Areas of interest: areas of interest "Badminton Court"
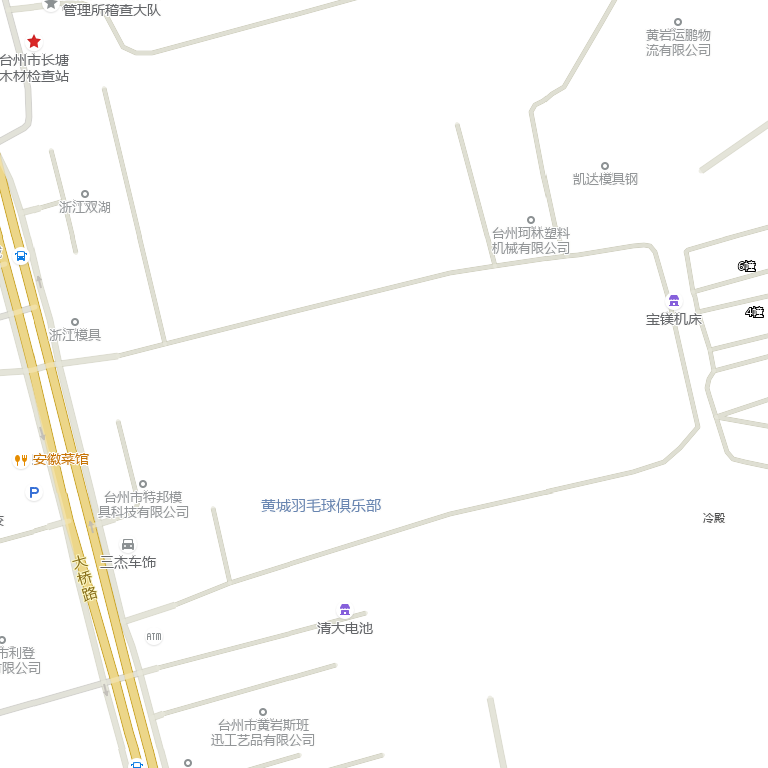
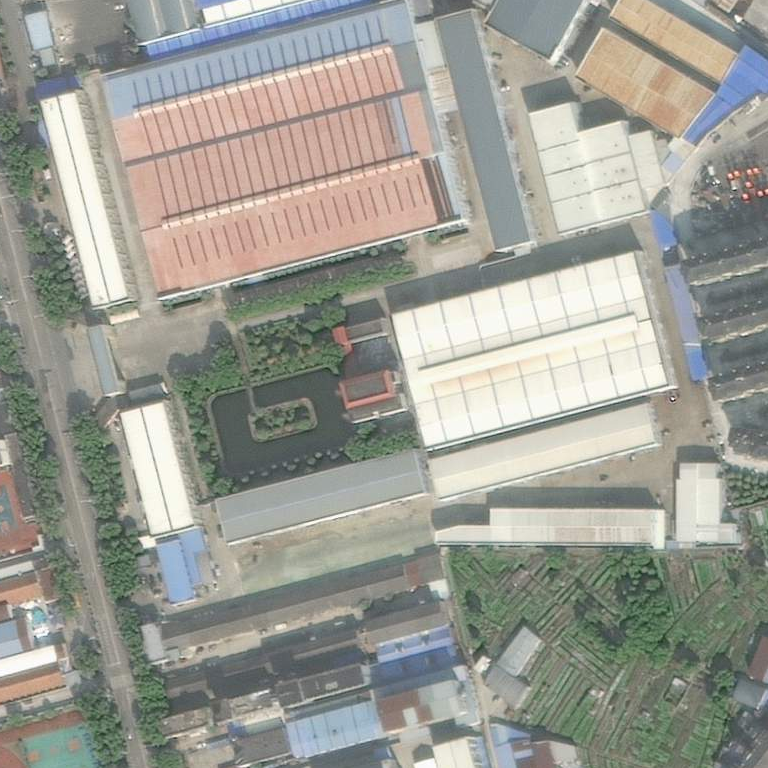